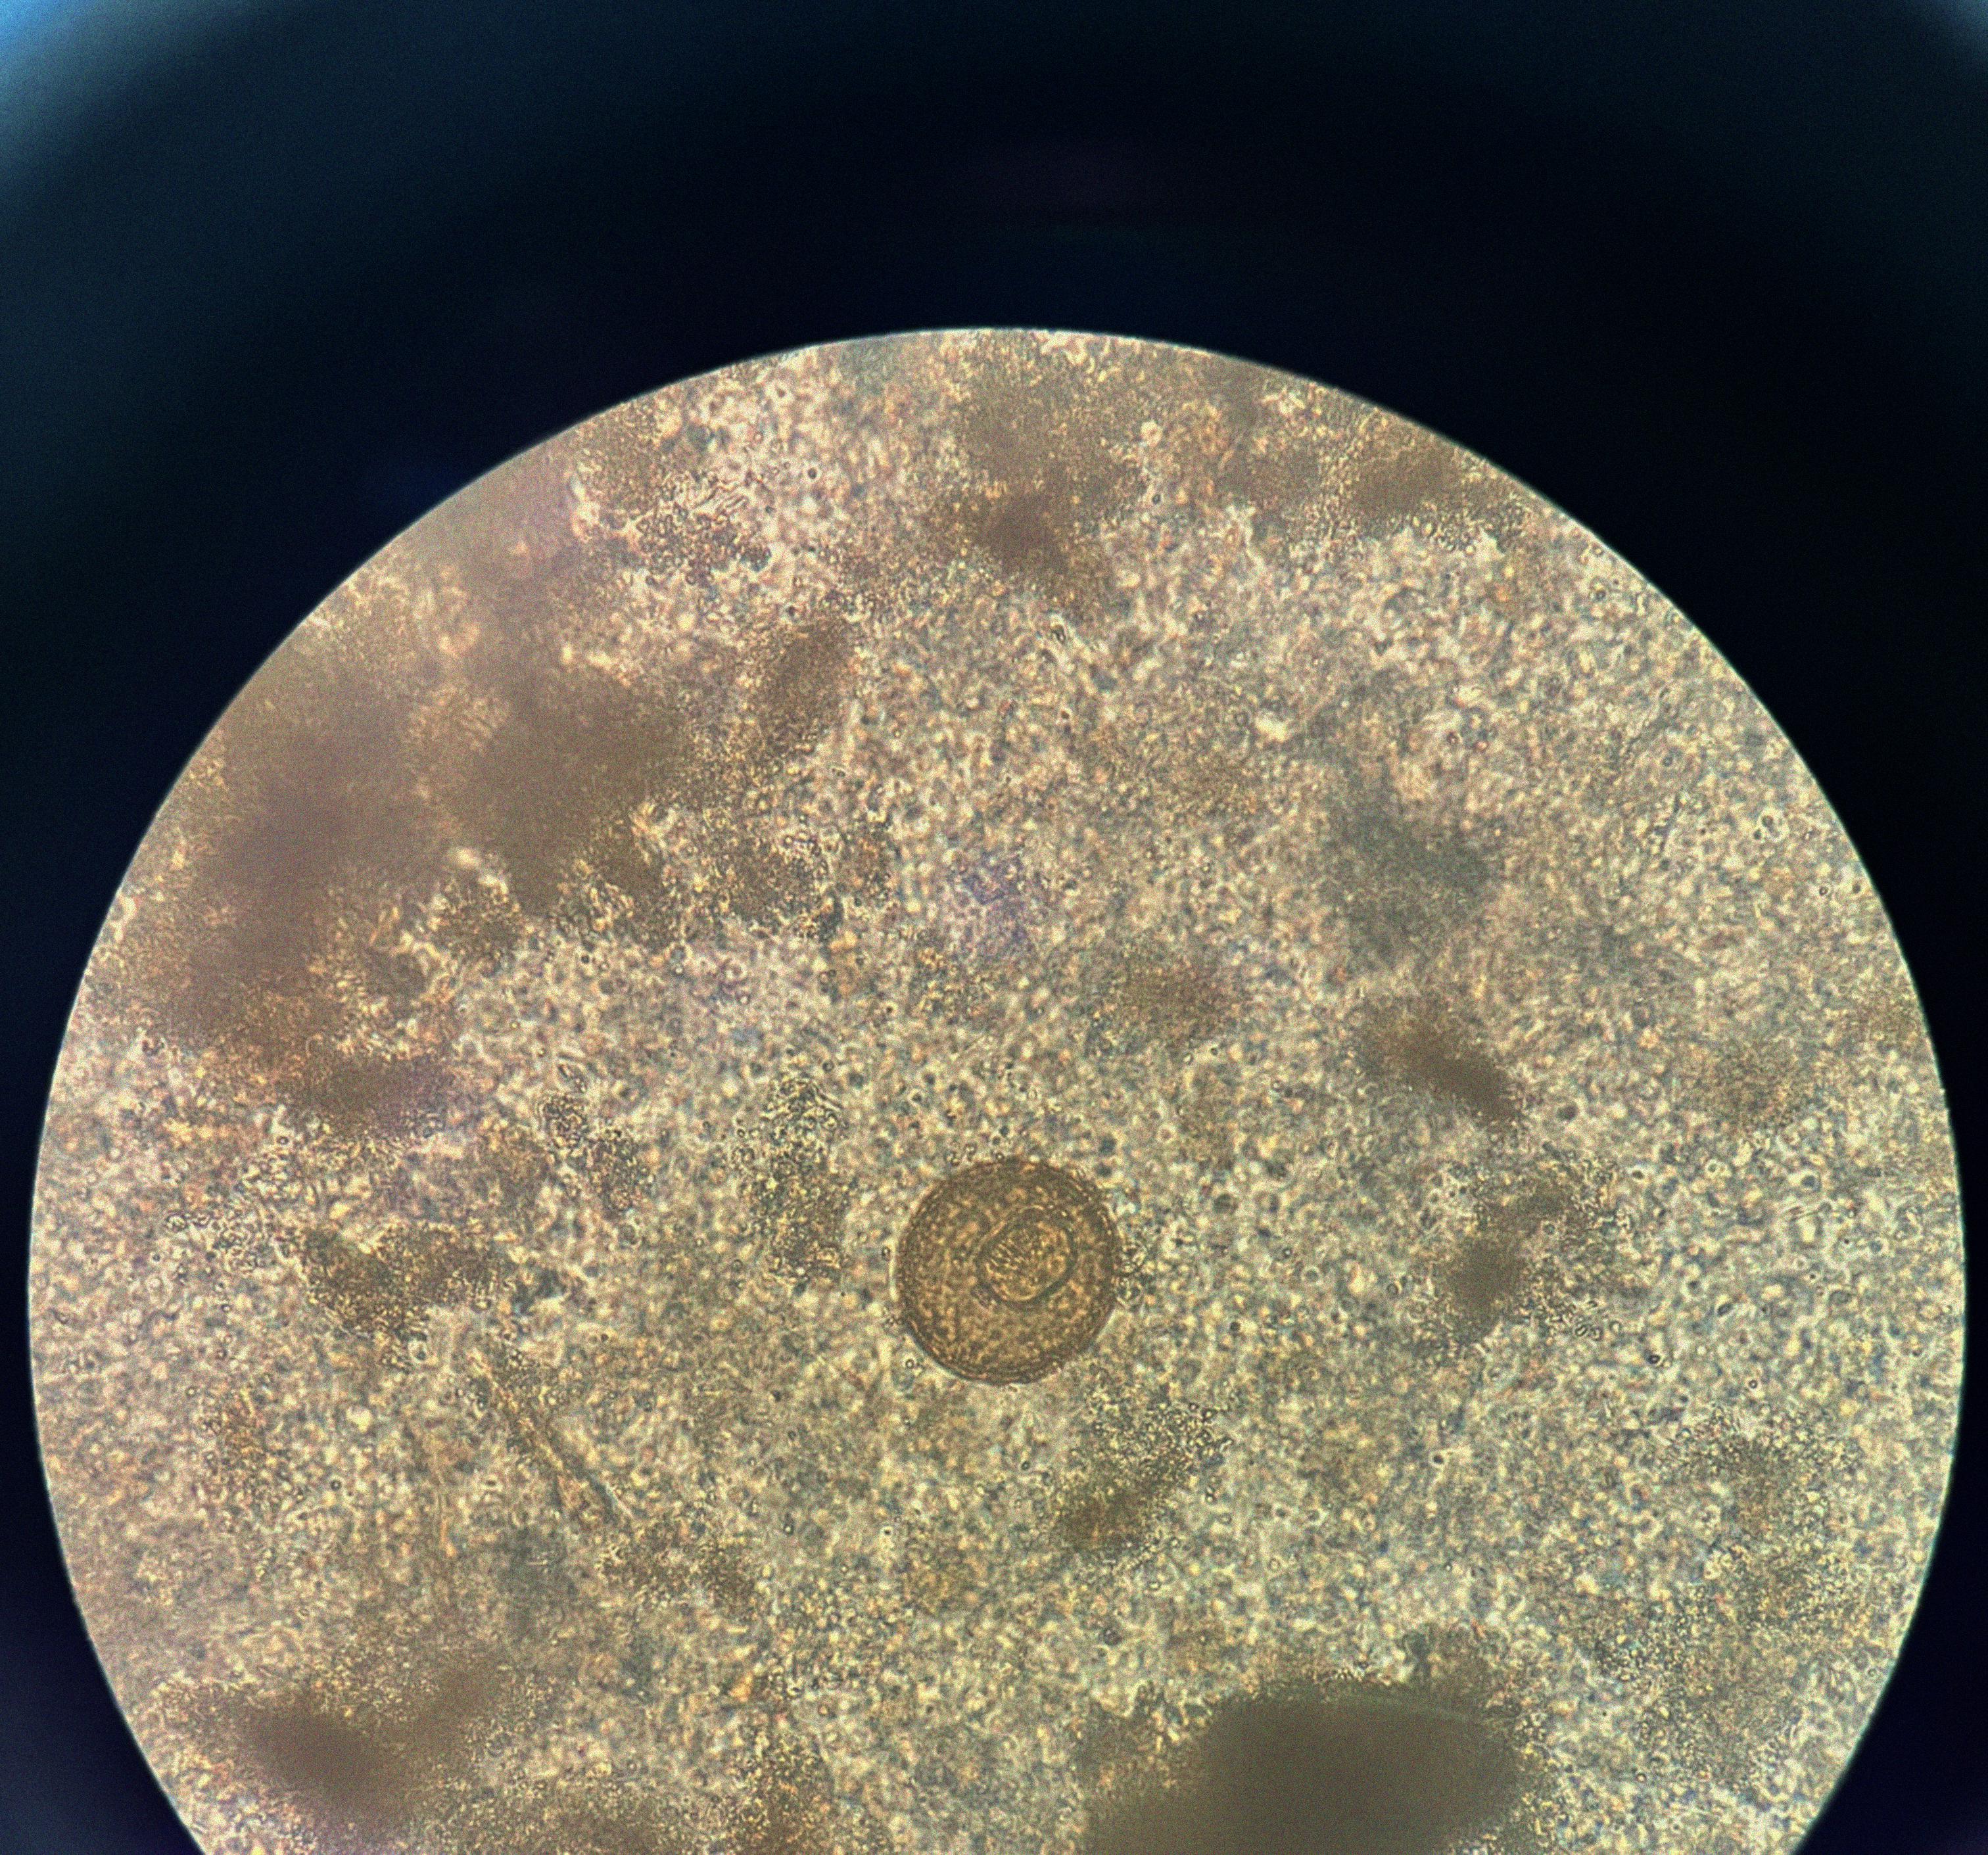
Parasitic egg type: Hymenolepis diminuta